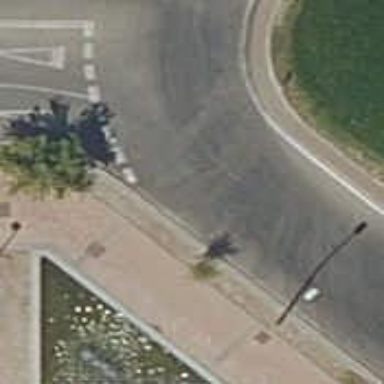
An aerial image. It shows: Residential road that intersects with roundabout.